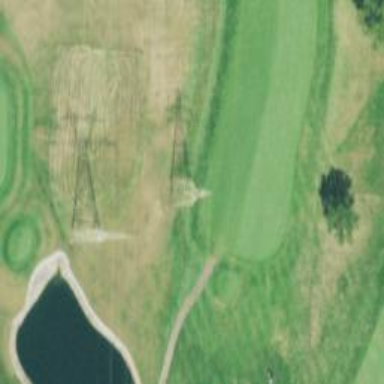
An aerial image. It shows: Lattice structure tower.